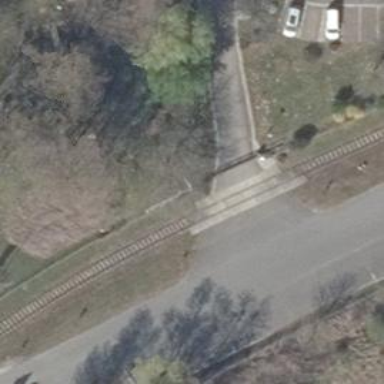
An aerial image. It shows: Railway level crossing.